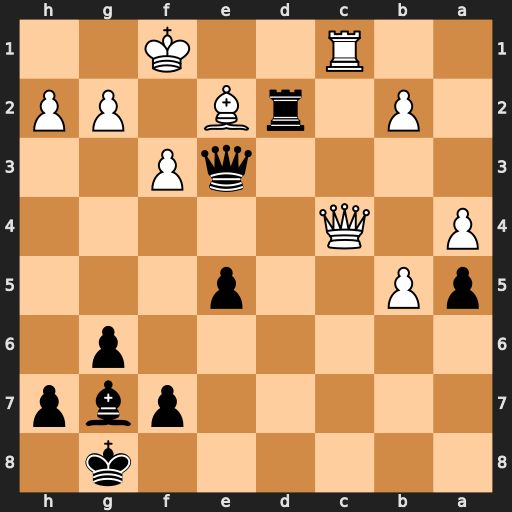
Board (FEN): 6k1/5pbp/6p1/pP2p3/P1Q5/4qP2/1P1rB1PP/2R2K2
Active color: b
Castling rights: -
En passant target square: -
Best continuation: Rxe2 Qxe2 Qxc1+